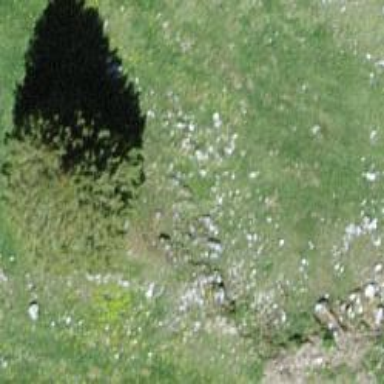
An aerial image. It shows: Needle-leaved tree in nature.